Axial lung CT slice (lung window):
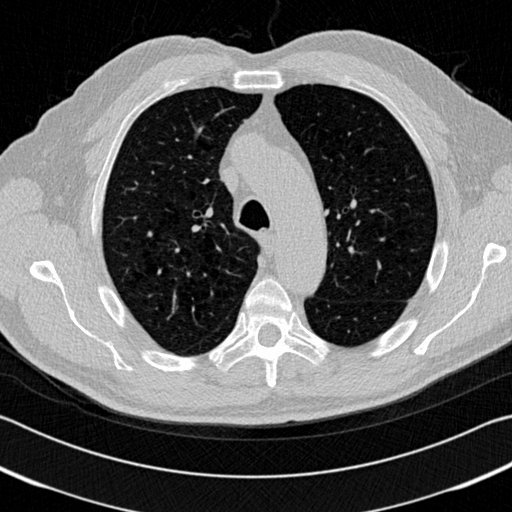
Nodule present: no